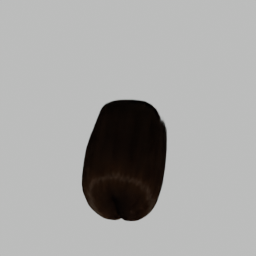
Label: people